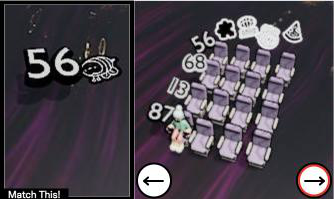
Task: seats
Answer: no